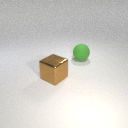
large brown metal cube in front of large green rubber sphere